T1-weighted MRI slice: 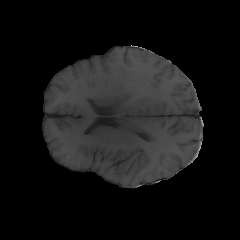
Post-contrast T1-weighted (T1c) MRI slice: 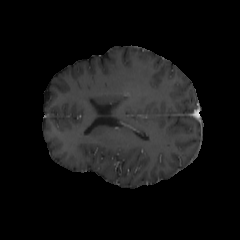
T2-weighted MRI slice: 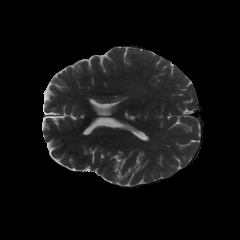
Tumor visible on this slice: yes